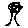
Label: tree